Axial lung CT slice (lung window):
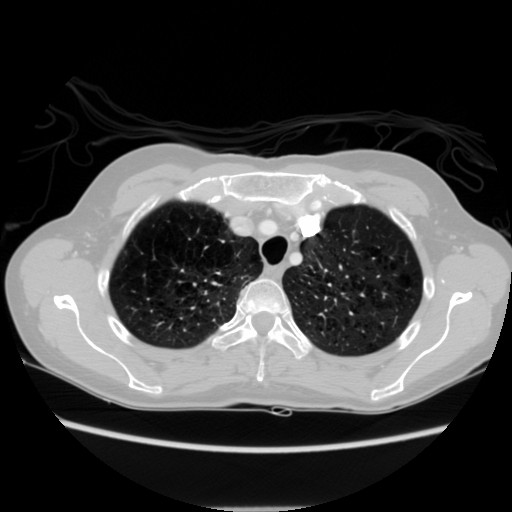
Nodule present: yes
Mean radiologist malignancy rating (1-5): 2